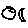
Label: moon